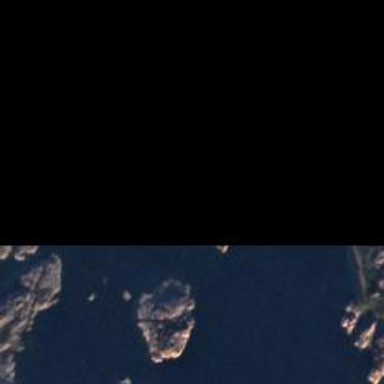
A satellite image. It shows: Beautiful bay with natural surroundings.